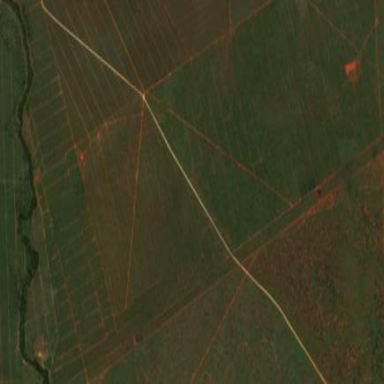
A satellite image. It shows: Farmland with sisal crops.